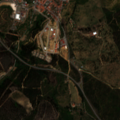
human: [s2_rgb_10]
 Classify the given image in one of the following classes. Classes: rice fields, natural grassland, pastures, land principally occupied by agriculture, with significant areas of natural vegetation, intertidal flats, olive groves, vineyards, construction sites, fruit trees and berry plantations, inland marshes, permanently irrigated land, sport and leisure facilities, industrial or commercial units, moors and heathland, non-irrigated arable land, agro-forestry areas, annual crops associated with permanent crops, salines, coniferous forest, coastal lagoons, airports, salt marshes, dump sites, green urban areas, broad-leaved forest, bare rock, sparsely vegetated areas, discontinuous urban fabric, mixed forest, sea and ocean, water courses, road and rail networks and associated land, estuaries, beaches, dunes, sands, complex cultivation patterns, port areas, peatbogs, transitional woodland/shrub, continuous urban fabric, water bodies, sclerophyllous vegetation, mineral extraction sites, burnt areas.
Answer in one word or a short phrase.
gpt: discontinuous urban fabric, complex cultivation patterns, agro-forestry areas, broad-leaved forest, sclerophyllous vegetation, transitional woodland/shrub